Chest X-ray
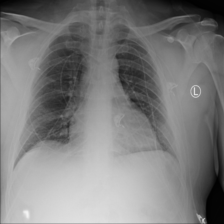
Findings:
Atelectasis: negative
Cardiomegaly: negative
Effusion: negative
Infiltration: negative
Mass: negative
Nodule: negative
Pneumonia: negative
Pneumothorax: negative
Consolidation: negative
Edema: negative
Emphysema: negative
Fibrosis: negative
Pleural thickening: negative
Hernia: negative